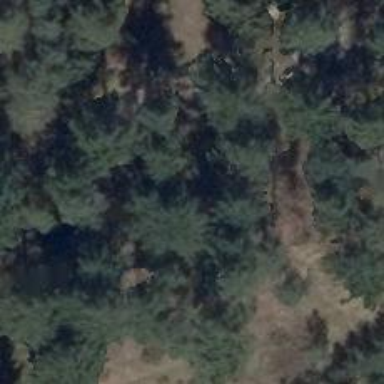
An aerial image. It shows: Hunting stand.